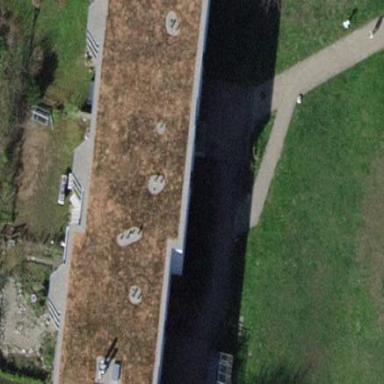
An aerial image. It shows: Building with apartments and flat roof.